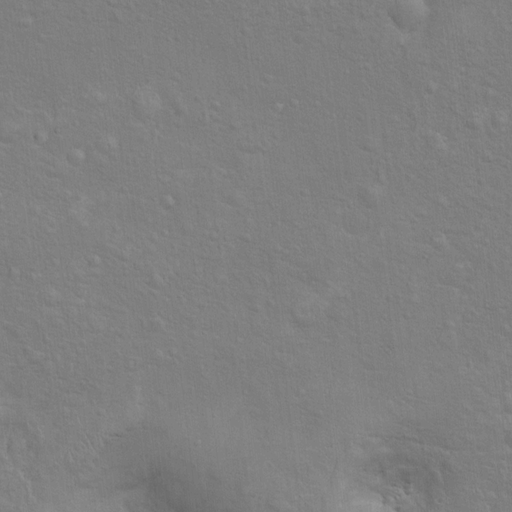
Classes present: Background, Cone